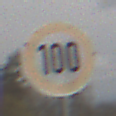
Verkehrszeichen: Geschwindigkeit100
Umgebung: Outdoor, Suburban
Tageszeit: MorningAfternoon
Wetter: Overcast
Licht: Natural
Jahreszeit: NotSpecified
Kontrast: LowContrast